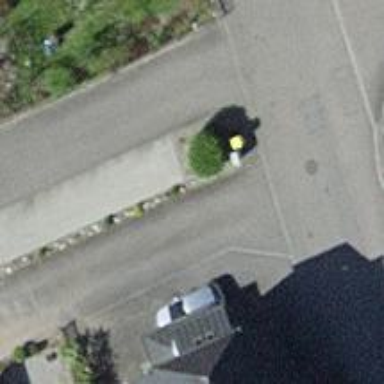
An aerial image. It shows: Post box is visible.